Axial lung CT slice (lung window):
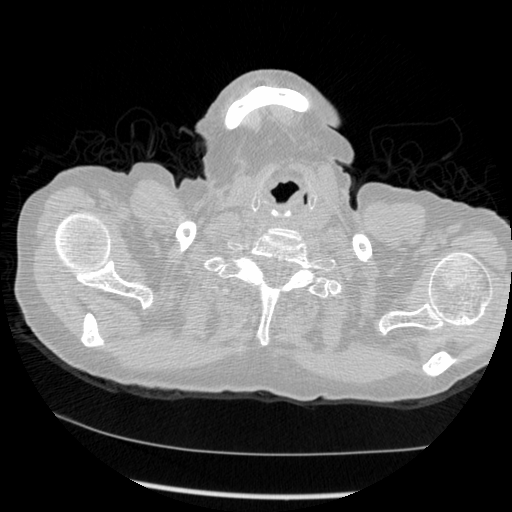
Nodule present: no